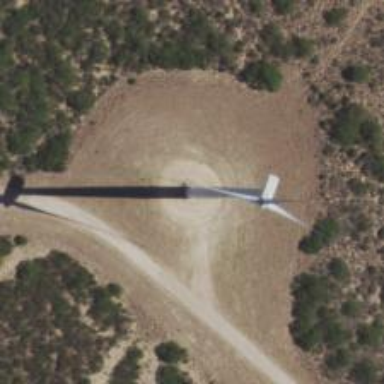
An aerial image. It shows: Wind generator powered by wind. The generator type is horizontal axis and it uses wind turbines.